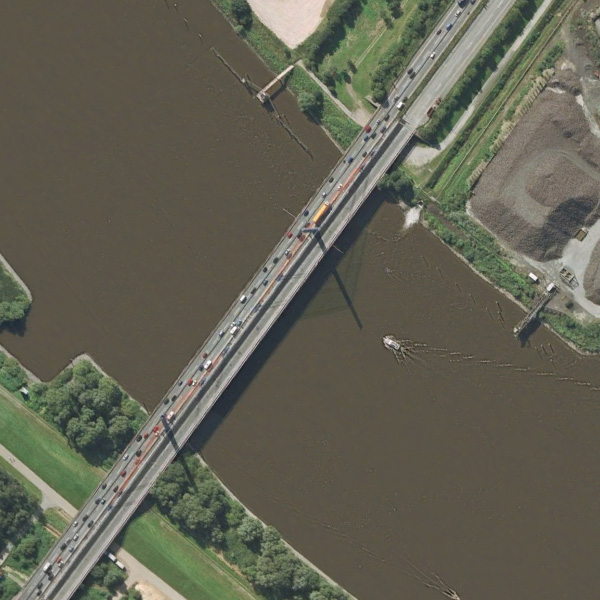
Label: Bridge